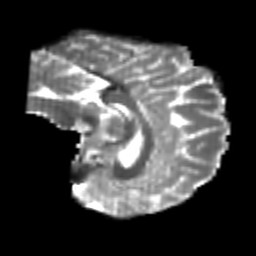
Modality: T2w
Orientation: sagittal
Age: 24
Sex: male
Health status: healthy
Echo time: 0.074 s